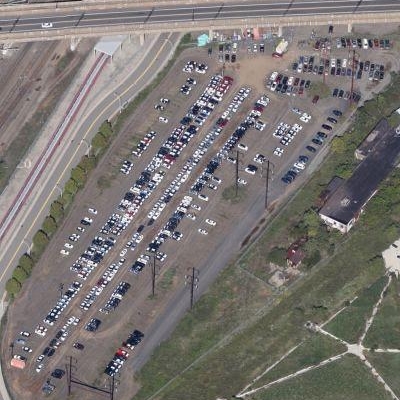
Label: gParking